RGB frame:
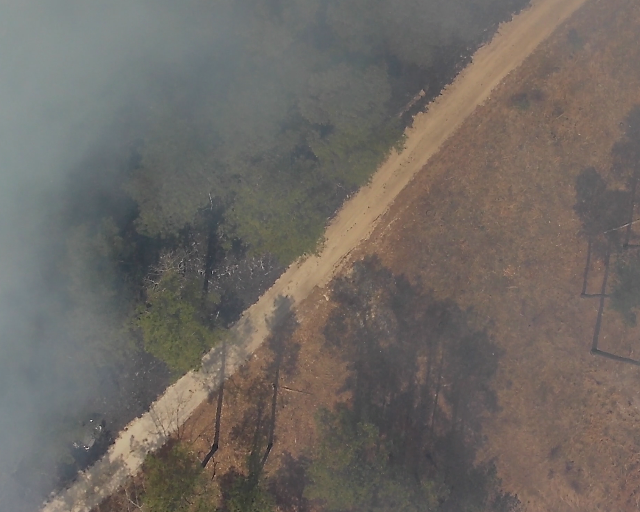
Thermal frame:
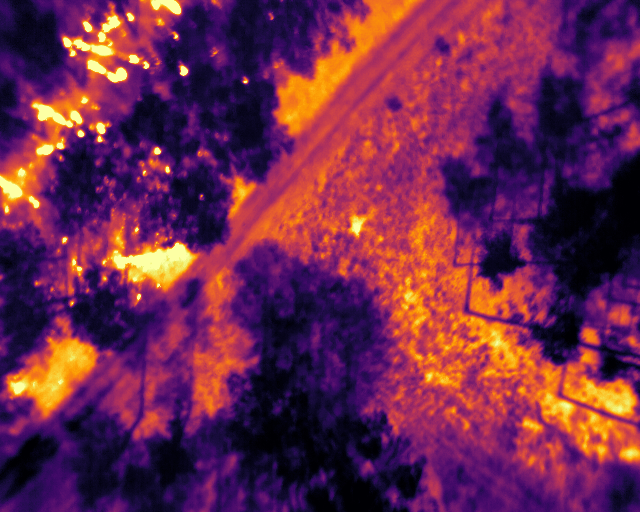
Captured: 2026-02-27 02:41:22
Pixels at or above 80 °C: 599 (fraction of frame: 0.001828)